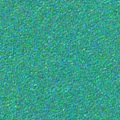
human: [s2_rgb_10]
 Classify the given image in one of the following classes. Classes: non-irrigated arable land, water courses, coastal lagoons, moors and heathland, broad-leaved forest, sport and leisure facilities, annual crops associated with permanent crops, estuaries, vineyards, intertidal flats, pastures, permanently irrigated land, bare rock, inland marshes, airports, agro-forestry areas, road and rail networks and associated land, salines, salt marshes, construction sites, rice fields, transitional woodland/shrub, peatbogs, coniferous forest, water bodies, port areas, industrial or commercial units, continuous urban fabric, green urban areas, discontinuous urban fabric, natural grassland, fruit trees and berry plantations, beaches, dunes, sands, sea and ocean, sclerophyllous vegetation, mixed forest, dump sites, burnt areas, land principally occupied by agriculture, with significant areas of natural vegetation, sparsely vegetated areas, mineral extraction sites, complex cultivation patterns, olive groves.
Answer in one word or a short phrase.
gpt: sea and ocean